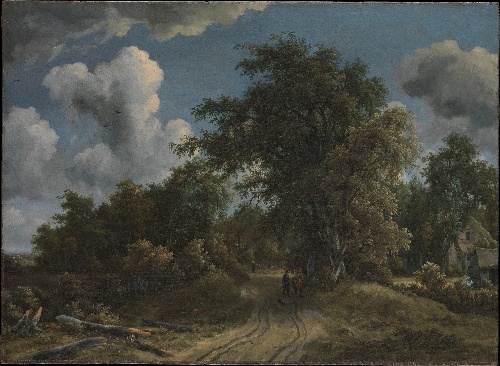
Title: Woodland Road
Artist: Meyndert Hobbema
Artist bio: Dutch, Amsterdam 1638–1709 Amsterdam
Date: ca. 1670
Object type: Painting
Classification: Paintings
Medium: Oil on canvas
Dimensions: 37 1/4 x 51 in. (94.6 x 129.5 cm)
Department: European Paintings
Credit line: Bequest of Mary Stillman Harkness, 1950
Accession year: 1950
Repository: Metropolitan Museum of Art, New York, NY
Tags: Roads|Landscapes